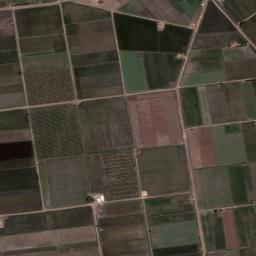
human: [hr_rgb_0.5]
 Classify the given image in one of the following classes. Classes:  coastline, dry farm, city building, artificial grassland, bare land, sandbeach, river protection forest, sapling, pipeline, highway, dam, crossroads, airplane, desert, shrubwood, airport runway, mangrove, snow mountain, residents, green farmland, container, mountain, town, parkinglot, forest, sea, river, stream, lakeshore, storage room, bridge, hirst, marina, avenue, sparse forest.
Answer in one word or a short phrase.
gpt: green farmland